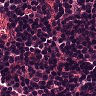
Metastatic tissue present: no